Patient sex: F
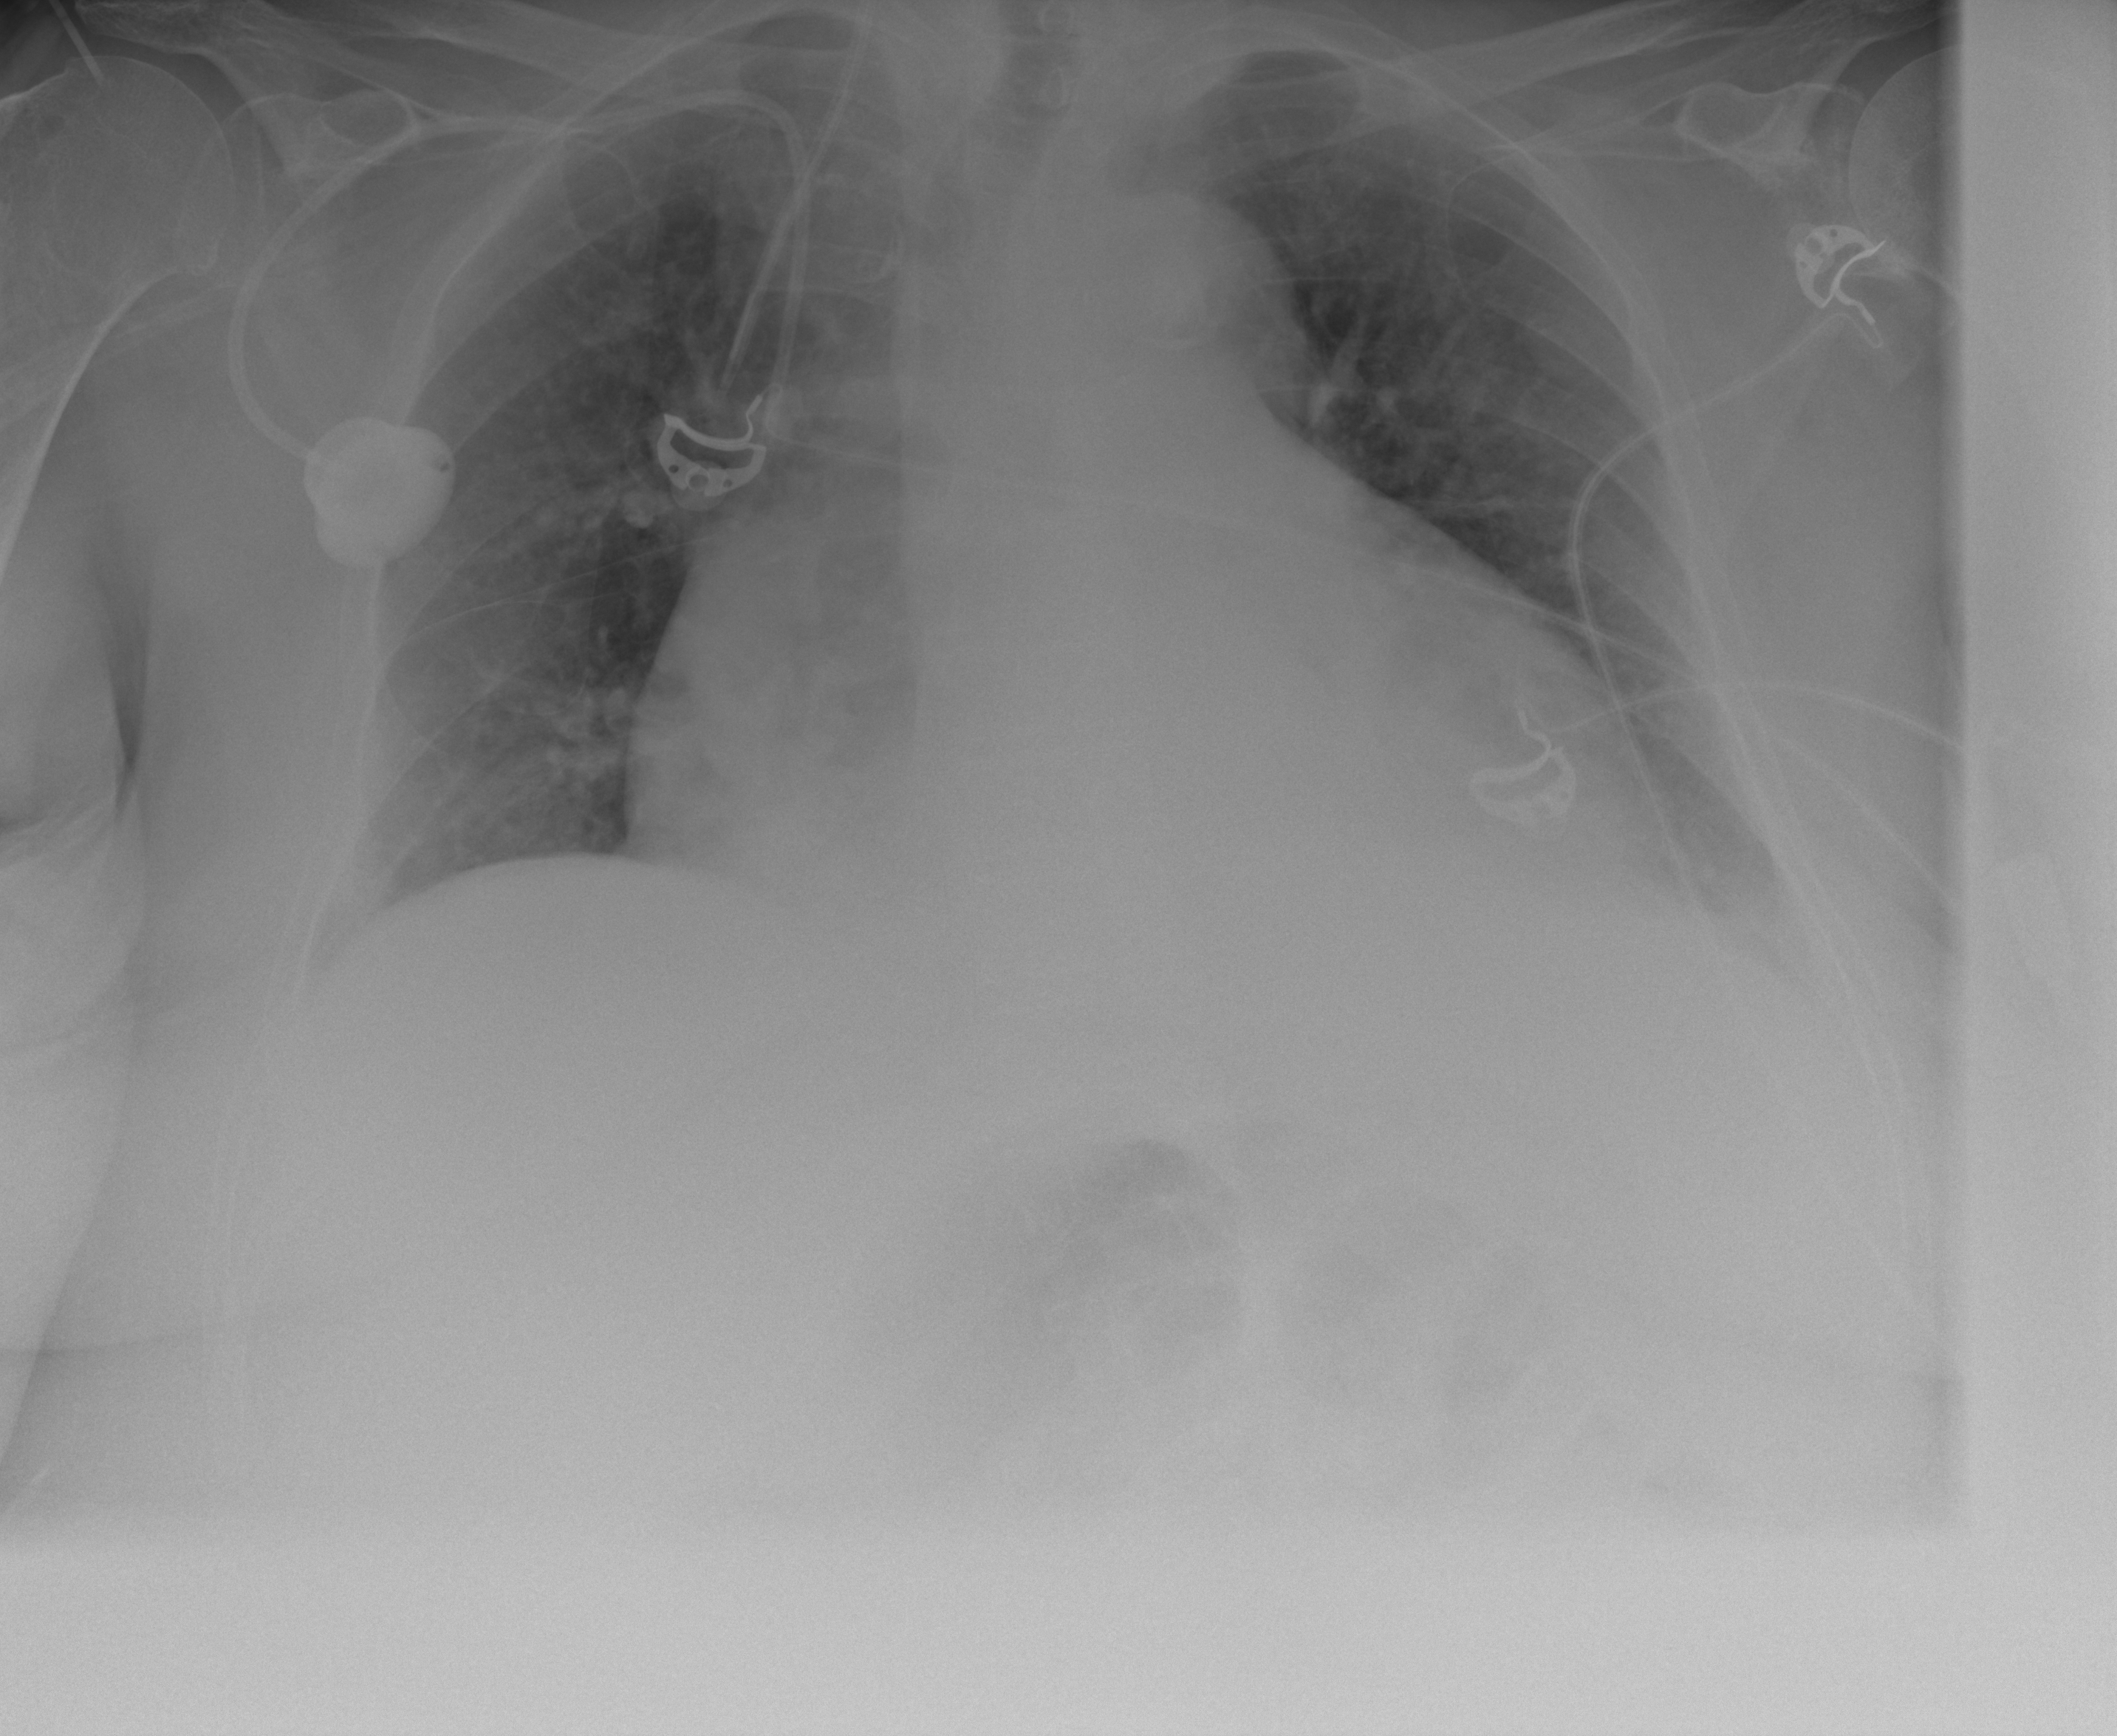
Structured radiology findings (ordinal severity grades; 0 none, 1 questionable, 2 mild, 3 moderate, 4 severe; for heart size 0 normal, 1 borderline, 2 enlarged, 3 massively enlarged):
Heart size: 3
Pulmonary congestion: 2
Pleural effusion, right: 1
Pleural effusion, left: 2
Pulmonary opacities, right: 0
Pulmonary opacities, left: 0
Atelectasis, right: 0
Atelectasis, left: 2